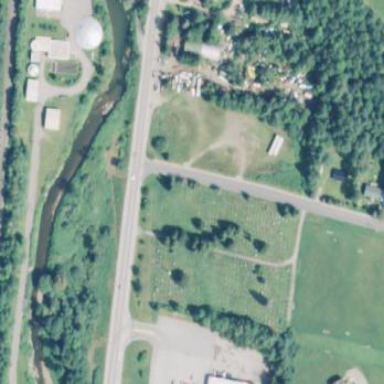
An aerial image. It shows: Cemetery.